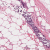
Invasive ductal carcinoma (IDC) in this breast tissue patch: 0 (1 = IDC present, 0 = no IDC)